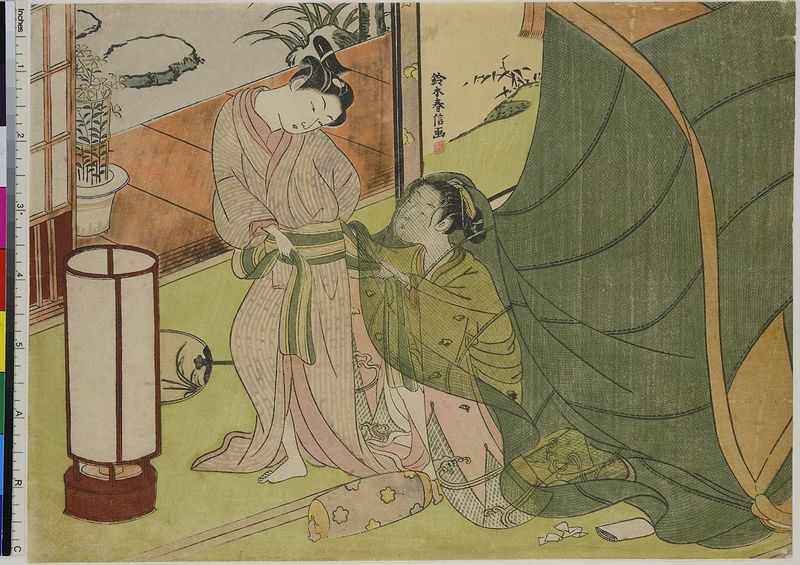
Künstler: Suzuki Harunobu
Standort: Hamburg
Institution: Museum für Kunst und Gewerbe Hamburg
Schlagwörter: frauen, grün, frau, kleid, lampe, laterne, gürtel, fächer, spiegel, pflanze, rosa, holzschnitt, japan, schrift, kissen, streifen, ankleiden, geisha, druckgraphik, druckgrafik, liebespaar, liebende, zeit, farbholzschnitt, edo, reproduktionen, #braun, druckerzeugnisse, shunga